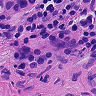
Metastatic tissue present: yes